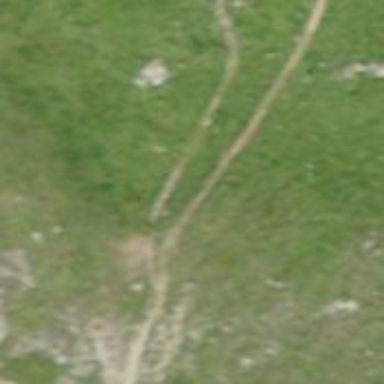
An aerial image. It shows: Path.